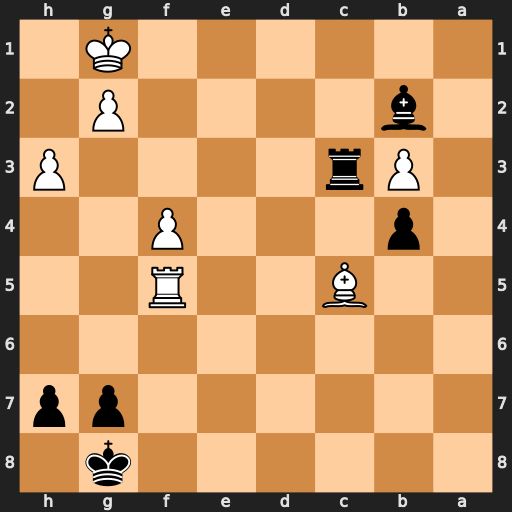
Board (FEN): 6k1/6pp/8/2B2R2/1p3P2/1Pr4P/1b4P1/6K1
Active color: b
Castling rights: -
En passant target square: -
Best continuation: Rxc5 Rxc5 Bd4+ Kf1 Bxc5